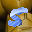
Label: 5